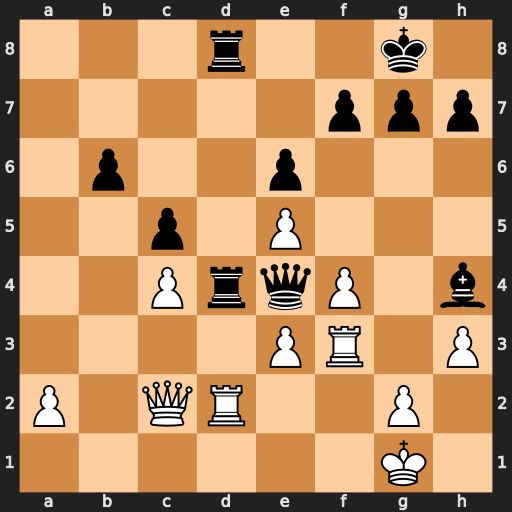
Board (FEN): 3r2k1/5ppp/1p2p3/2p1P3/2PrqP1b/4PR1P/P1QR2P1/6K1
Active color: w
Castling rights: -
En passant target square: -
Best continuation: exd4 Qxc2 Rxc2